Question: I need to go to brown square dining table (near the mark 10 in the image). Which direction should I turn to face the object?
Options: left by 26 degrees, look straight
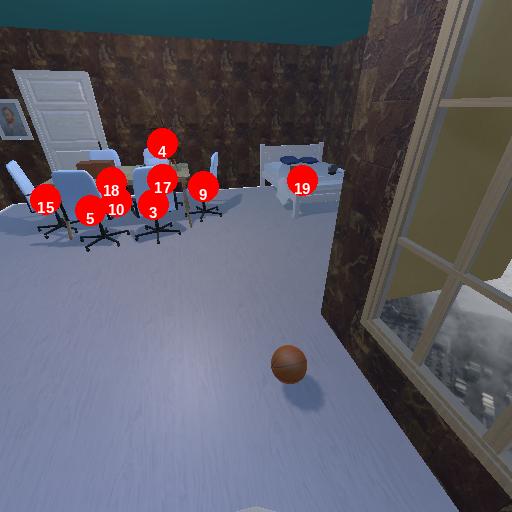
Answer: left by 26 degrees